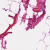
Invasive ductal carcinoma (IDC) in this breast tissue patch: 0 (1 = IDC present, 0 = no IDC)